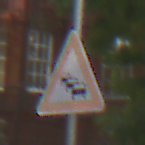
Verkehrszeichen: Stau
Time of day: MorningAfternoon
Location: Outdoor (Urban)
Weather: Overcast
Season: NotSpecified
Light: Natural